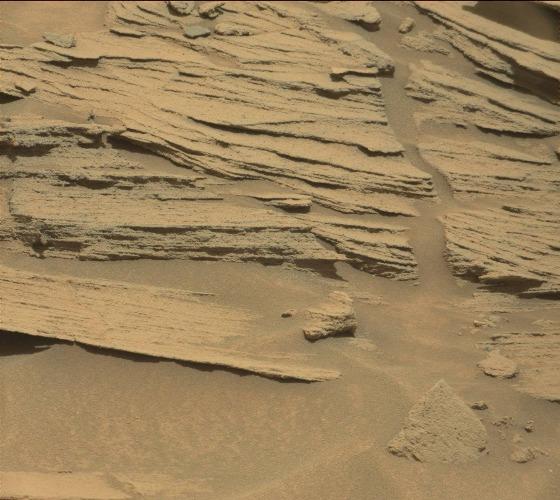
Terrain classes present: Bedrock, Gravel / Sand / Soil, Rock, Shadow